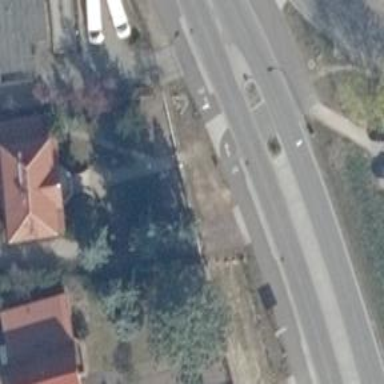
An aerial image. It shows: Cycleway.